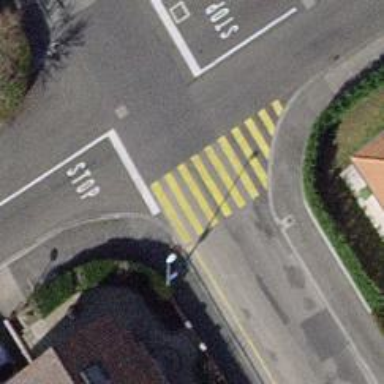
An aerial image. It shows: Uncontrolled and marked road crossing.